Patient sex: M
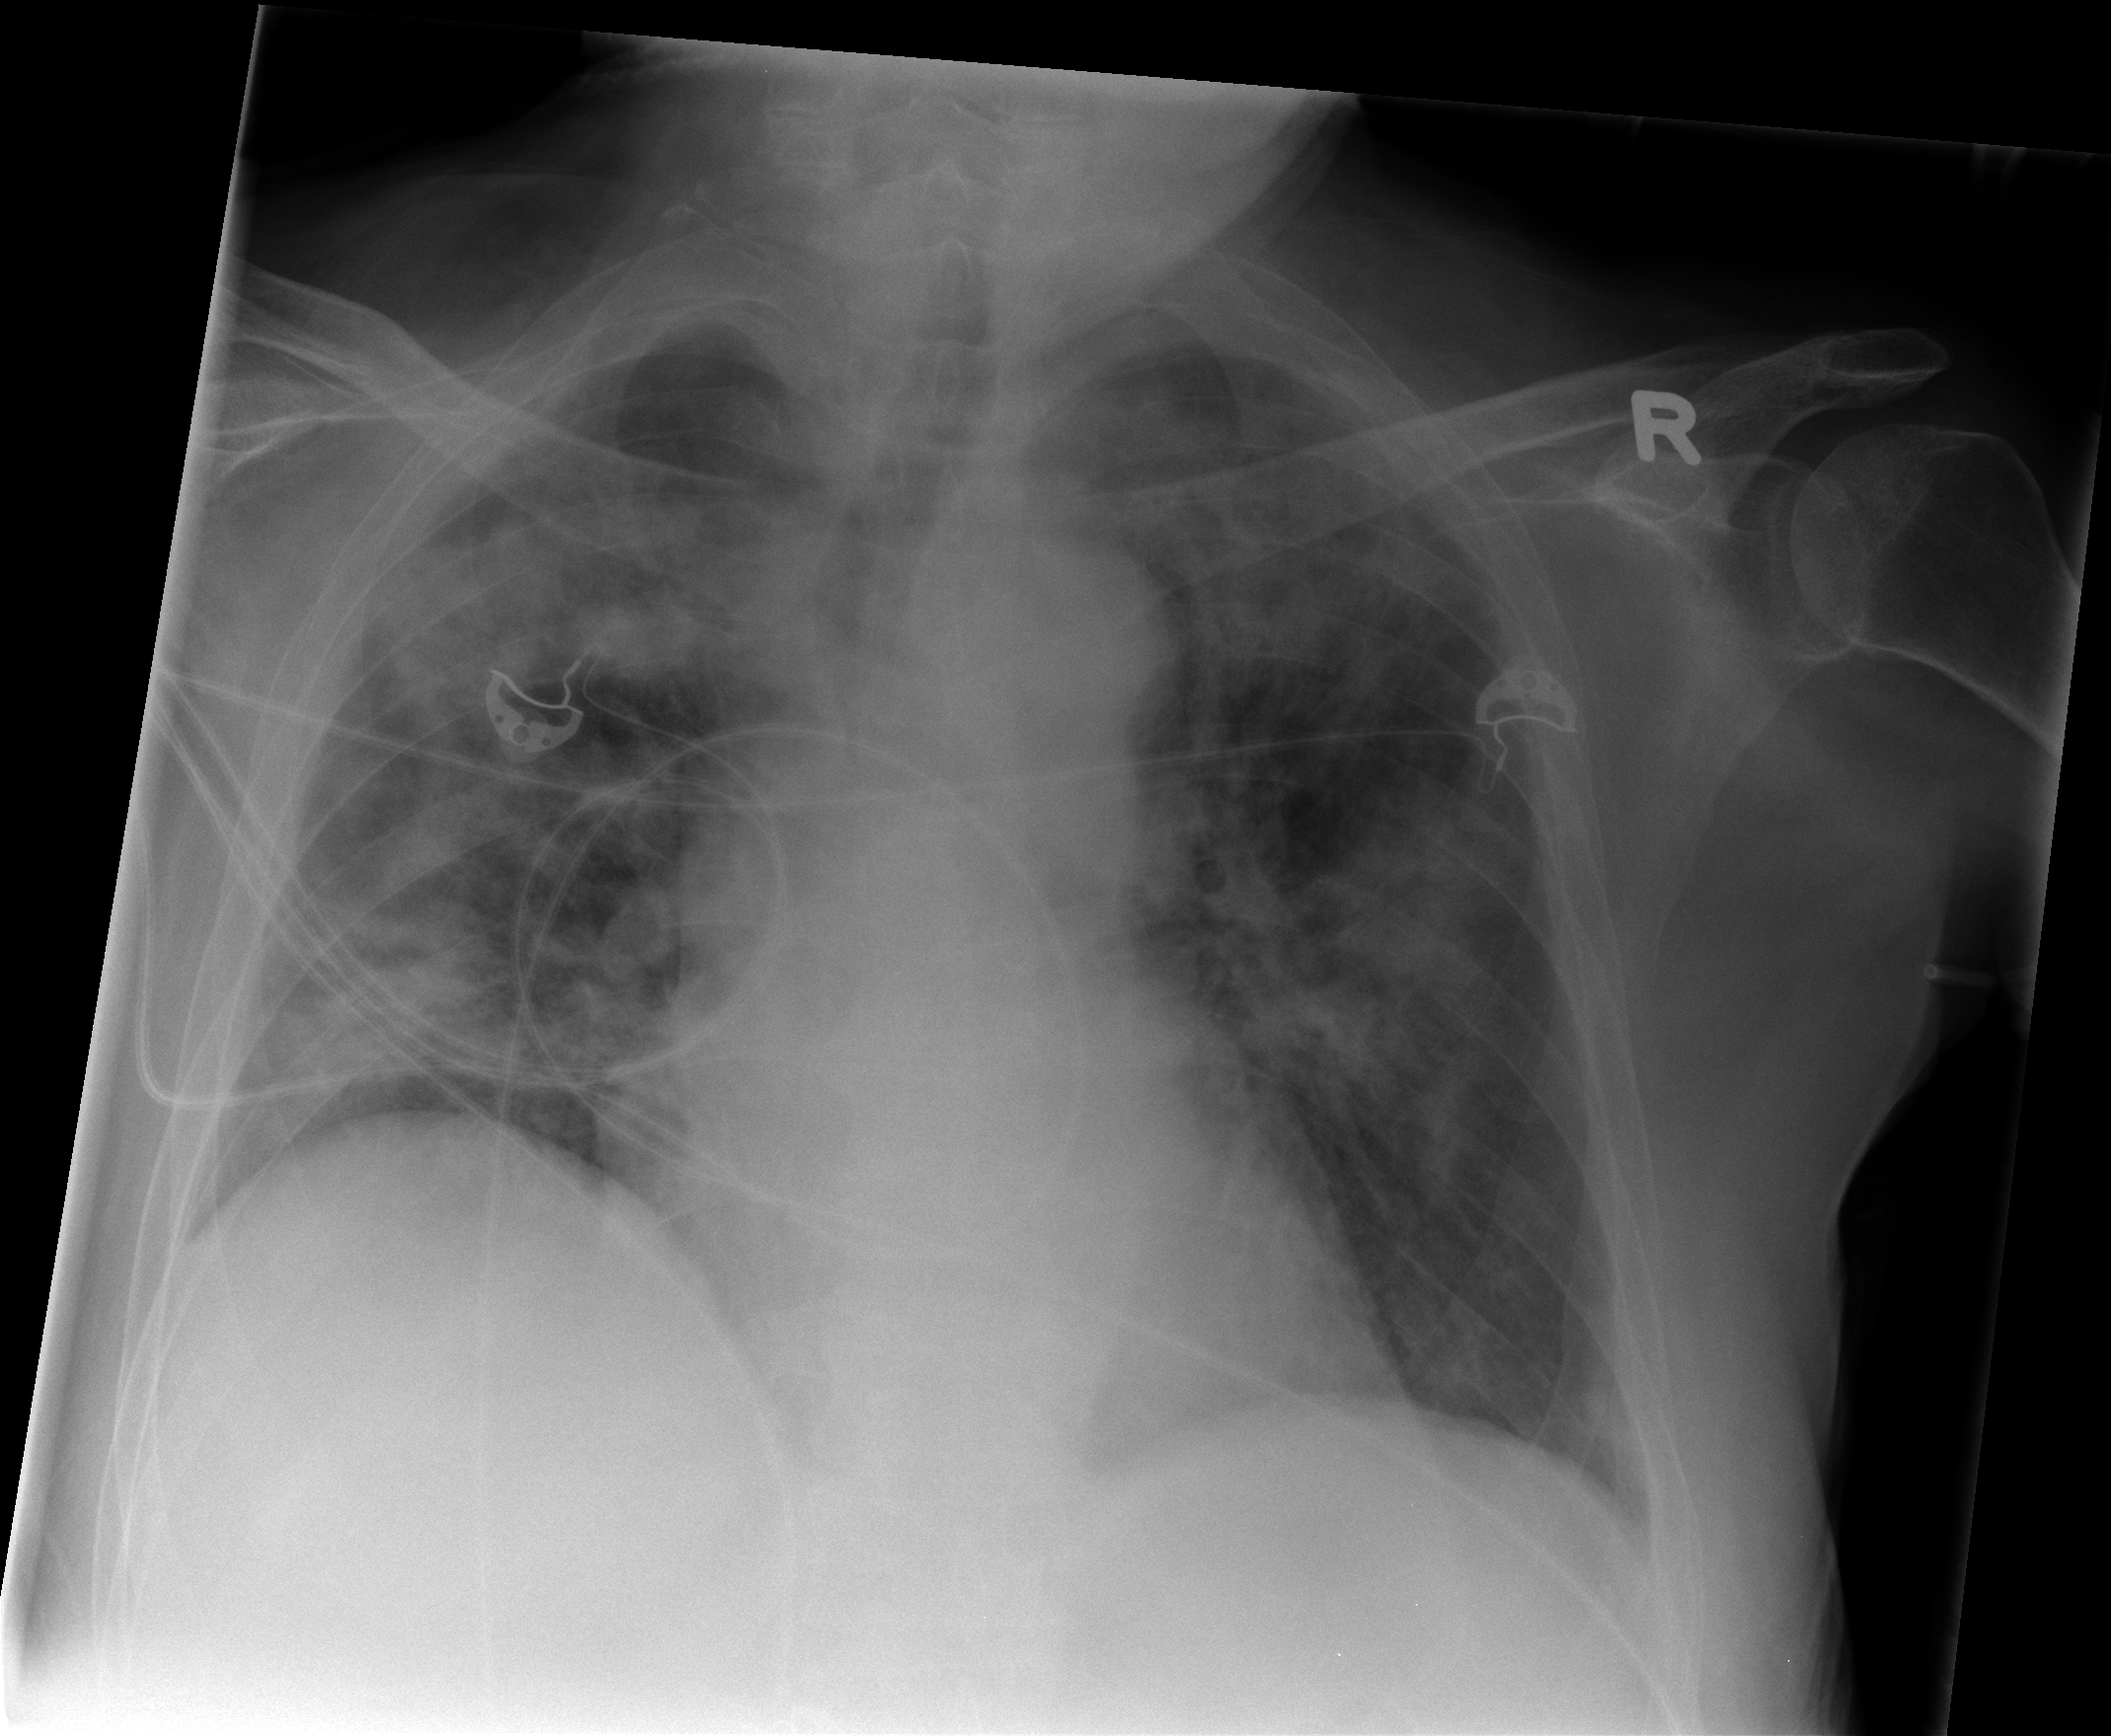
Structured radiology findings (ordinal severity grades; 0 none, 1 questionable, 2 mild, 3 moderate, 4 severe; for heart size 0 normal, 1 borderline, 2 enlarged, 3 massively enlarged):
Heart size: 0
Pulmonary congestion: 2
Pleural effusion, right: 0
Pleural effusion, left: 0
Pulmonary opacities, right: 3
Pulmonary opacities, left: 3
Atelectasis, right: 3
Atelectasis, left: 3